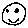
Label: smiley face